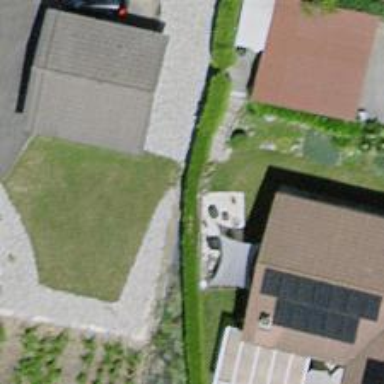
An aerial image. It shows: Hedge barrier.